Question: I have a GridView in which i have this column :
'''
bandedGridColumn.ColumnEdit = InitEdit_Material();
'''
Here is the InitEdit_Material method :
'''
public static RepositoryItemLookUpEdit InitEdit_Material()
{
RepositoryItemLookUpEdit riMaterial = new RepositoryItemLookUpEdit();
riMaterial.Columns.Add(new LookUpColumnInfo("ID", "ID"));
riMaterial.Columns.Add(new LookUpColumnInfo("CustomsMaterial.Name", "Name"));
riMaterial.DataSource = Service.GetAll(svc.EntityTypeToGet.Material).Data.All_Material;
riMaterial.DisplayMember = "MaterialFullname";
riMaterial.ValueMember = "ID";
riMaterial.AutoSearchColumnIndex = 1;
riMaterial.BestFitMode = BestFitMode.BestFitResizePopup;
riMaterial.NullText = "";
return riMaterial;
}
'''
This is what it looks like :

I want to perform some actions (set other cell's value based on current cell value) whenever user choose a new value in this cell, but the problem is all the possible event i know only fires once the cell lost focus, i've tried :
'''
private void vwVD_ValidatingEditor(object sender, BaseContainerValidateEditorEventArgs e)
{
if (vwVD.FocusedColumn.Name == "colMaterialID")
MessageBox.Show("only show when focus lost");
return;
}
private void vwVD_CellValueChanged(object sender, CellValueChangedEventArgs e)
{
if (e.Column.Name != "colMaterialID") return;
MessageBox.Show("only show when focus lost");
}
'''
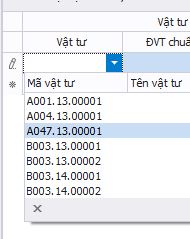
Answer: You can try to use <URL> event:
'''
private void vwVD_CellValueChanging(object sender, CellValueChangedEventArgs e)
{
if (vwVD.FocusedColumn.Name == "colMaterialID")
{
//Perform some actions. Use e.Value.
}
}
'''